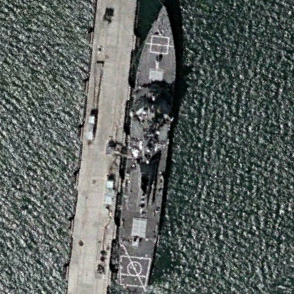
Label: destroyer